Aerial crown-view tile of a tropical tree (Barro Colorado Island, Panama), acquired 20241112:
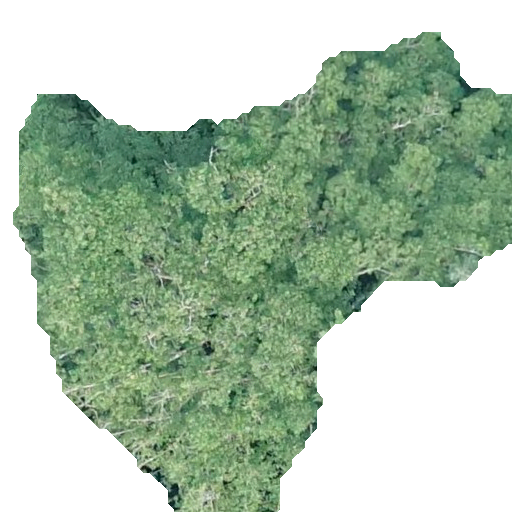
Species: Hura crepitans
GBIF accepted scientific name: Hura crepitans
Crown area: 232.969 m²